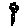
Label: flower